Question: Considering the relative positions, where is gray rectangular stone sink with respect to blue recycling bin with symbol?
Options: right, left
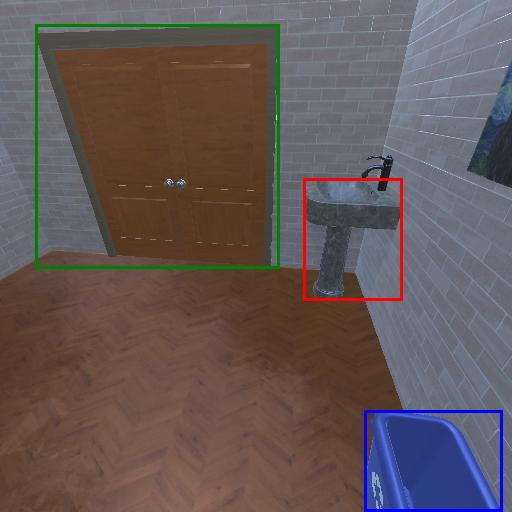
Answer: right